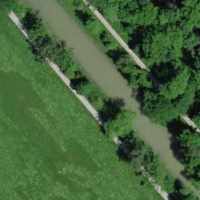
EUNIS habitat code: 25
Species observed at this site:
Prunus padus